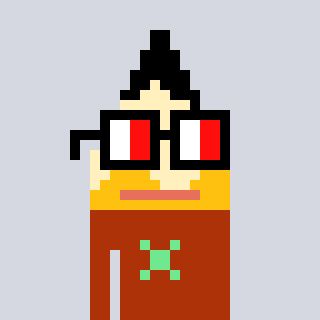
a pixel art character with square glasses with black frames and red eyes, a pencil-shaped head and a hotbrown-colored body on a cool background